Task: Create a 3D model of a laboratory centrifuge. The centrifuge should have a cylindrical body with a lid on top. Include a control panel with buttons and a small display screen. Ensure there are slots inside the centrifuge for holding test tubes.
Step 405:
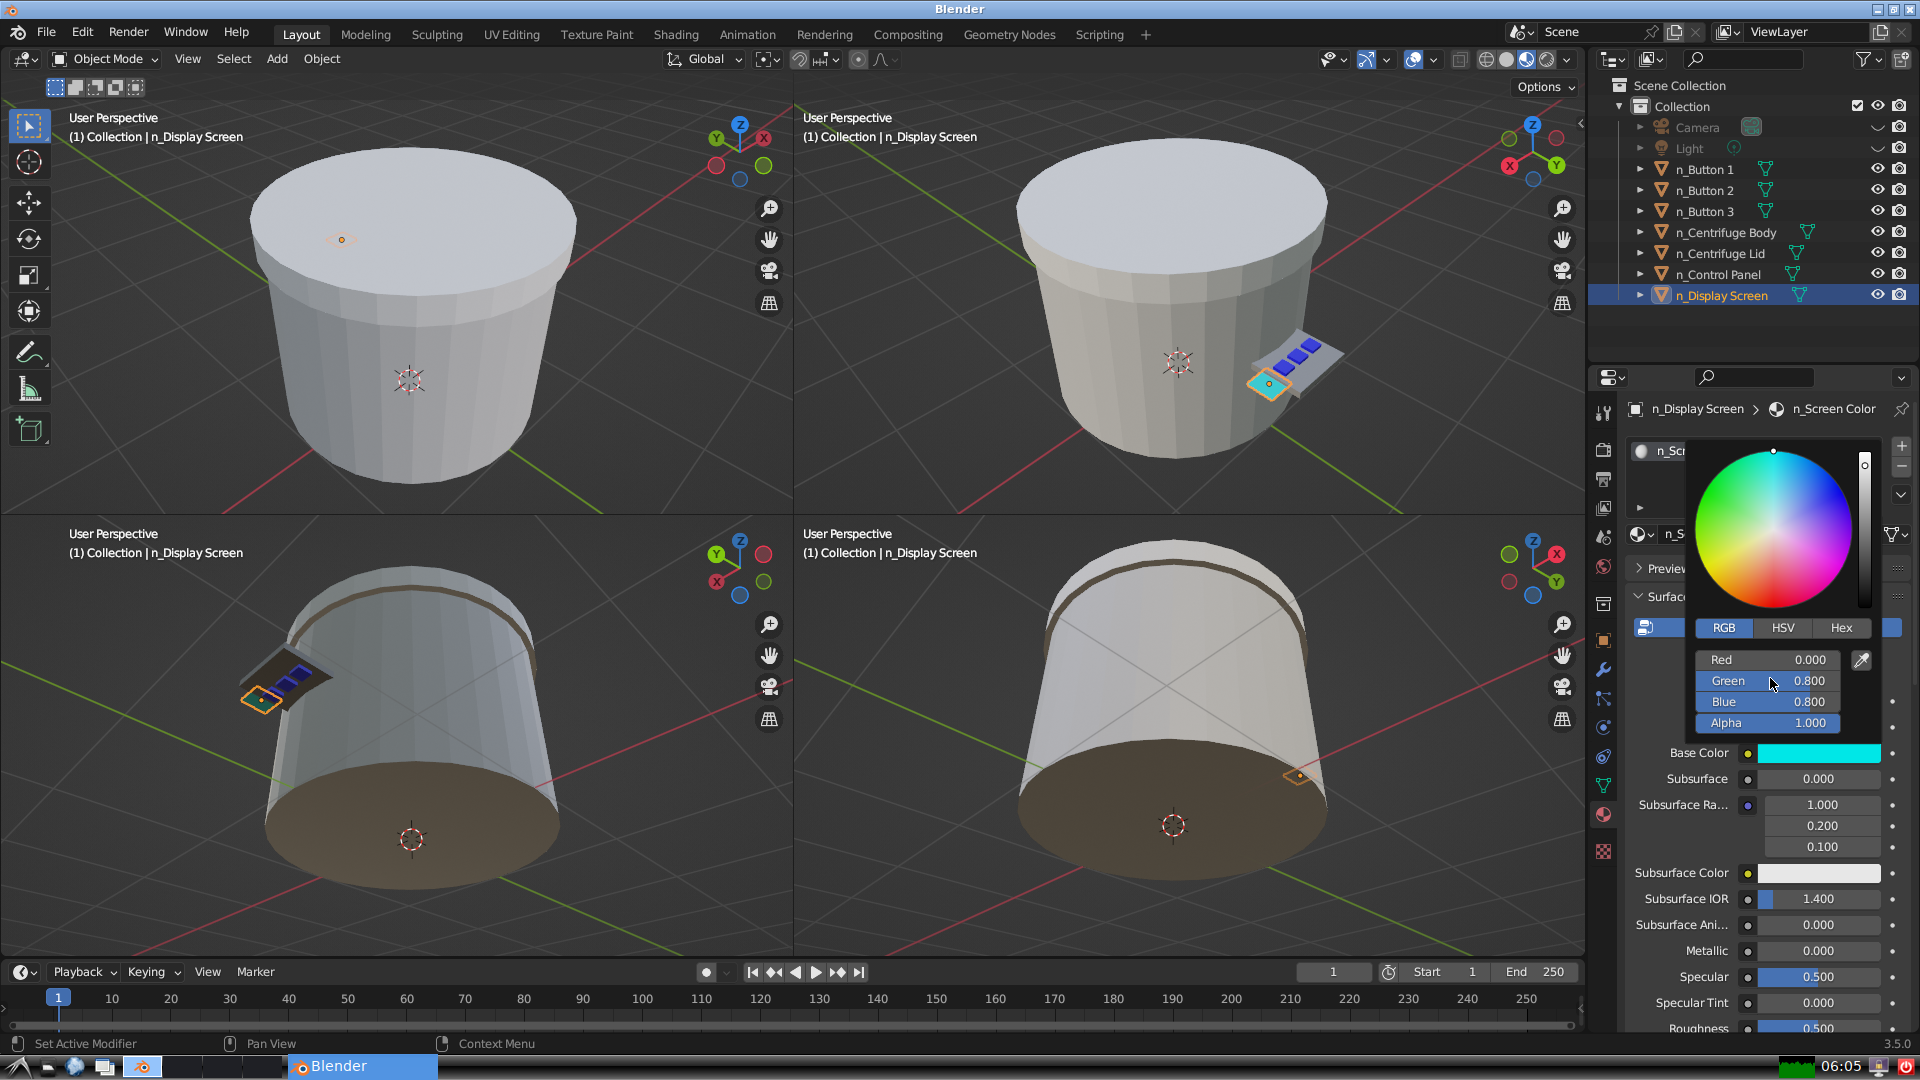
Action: click: no